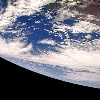
Label: cloud